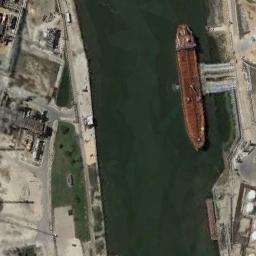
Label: ship